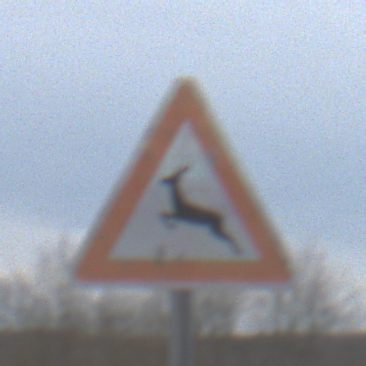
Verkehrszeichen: WildwechselRechts
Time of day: MorningAfternoon
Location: Outdoor (Suburban)
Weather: Overcast
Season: NotSpecified
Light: Natural